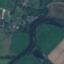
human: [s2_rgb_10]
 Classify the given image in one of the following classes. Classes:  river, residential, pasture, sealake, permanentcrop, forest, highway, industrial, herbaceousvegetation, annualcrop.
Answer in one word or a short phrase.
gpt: River